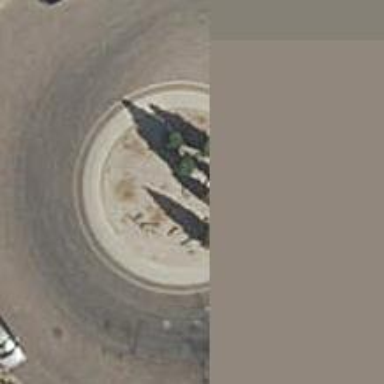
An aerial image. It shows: Residential road with roundabout.